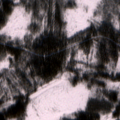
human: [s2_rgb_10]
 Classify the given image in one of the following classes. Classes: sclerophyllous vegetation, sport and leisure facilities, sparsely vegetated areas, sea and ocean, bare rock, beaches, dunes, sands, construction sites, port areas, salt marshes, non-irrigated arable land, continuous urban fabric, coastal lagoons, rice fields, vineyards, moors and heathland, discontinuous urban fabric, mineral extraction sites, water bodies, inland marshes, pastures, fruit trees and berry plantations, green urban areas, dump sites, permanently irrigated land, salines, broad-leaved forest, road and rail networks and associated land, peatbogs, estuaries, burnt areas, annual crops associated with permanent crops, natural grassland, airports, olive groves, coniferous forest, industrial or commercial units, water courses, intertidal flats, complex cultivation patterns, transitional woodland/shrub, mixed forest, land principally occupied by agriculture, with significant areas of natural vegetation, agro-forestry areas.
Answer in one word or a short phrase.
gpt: coniferous forest, transitional woodland/shrub, peatbogs